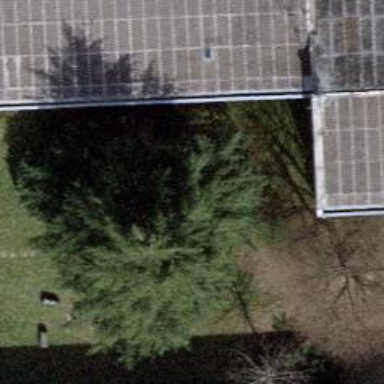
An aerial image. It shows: Evergreen needle-leaved tree.